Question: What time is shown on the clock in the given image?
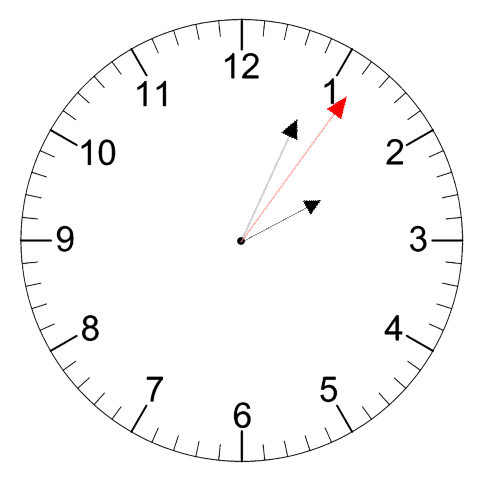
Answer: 02:04:06